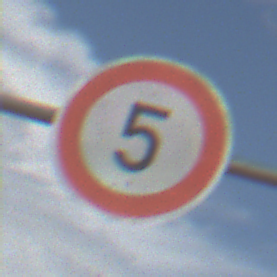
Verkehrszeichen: Geschwindigkeit5
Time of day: Midday
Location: Outdoor (Nature)
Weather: PartlyCloudy
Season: NotSpecified
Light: Natural